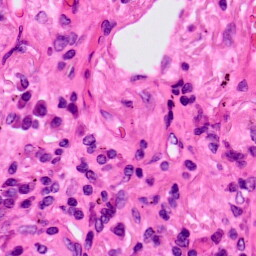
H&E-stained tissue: Lung